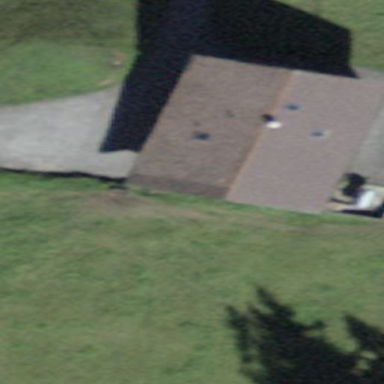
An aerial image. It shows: Farm building.